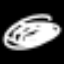
Label: hourglass